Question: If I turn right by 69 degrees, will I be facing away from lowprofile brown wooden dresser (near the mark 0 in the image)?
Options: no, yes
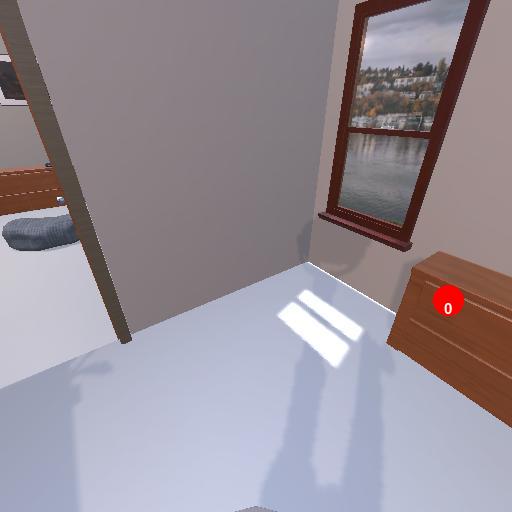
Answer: no